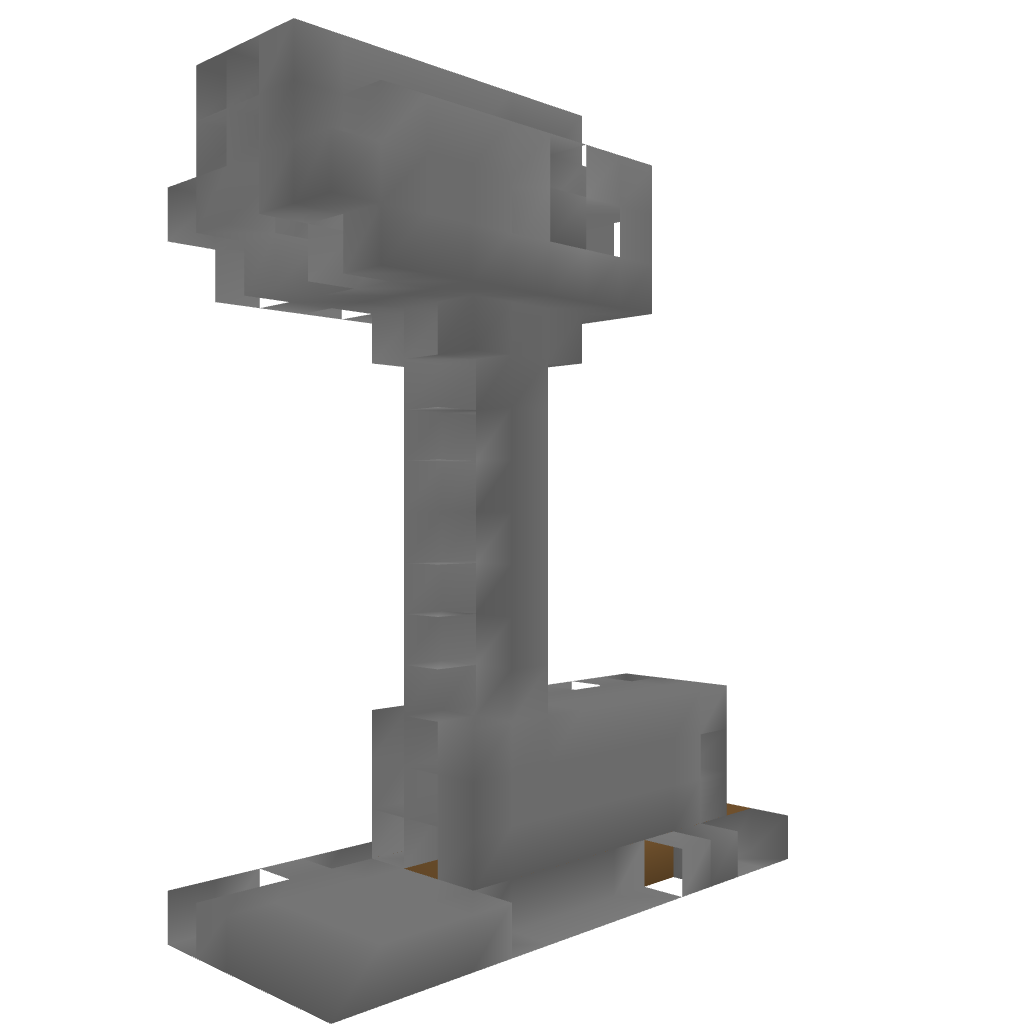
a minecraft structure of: multifire trap trigger bad low quality